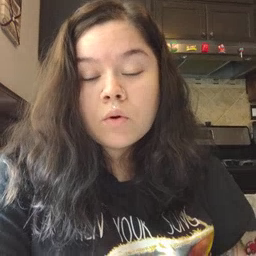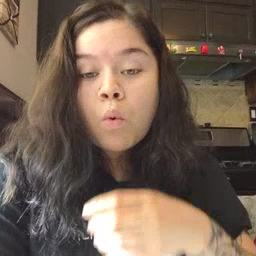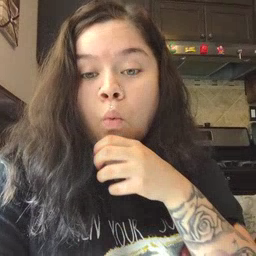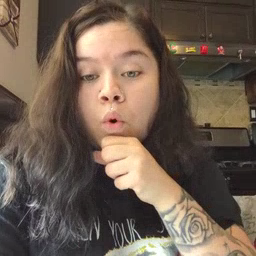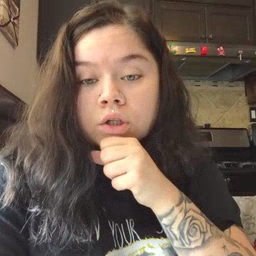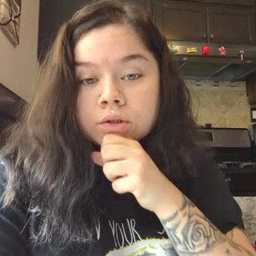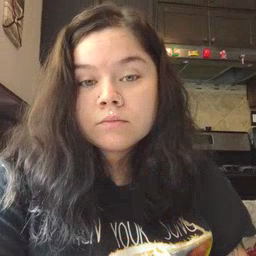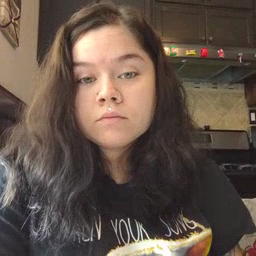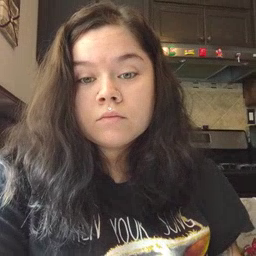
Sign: orange